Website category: movie
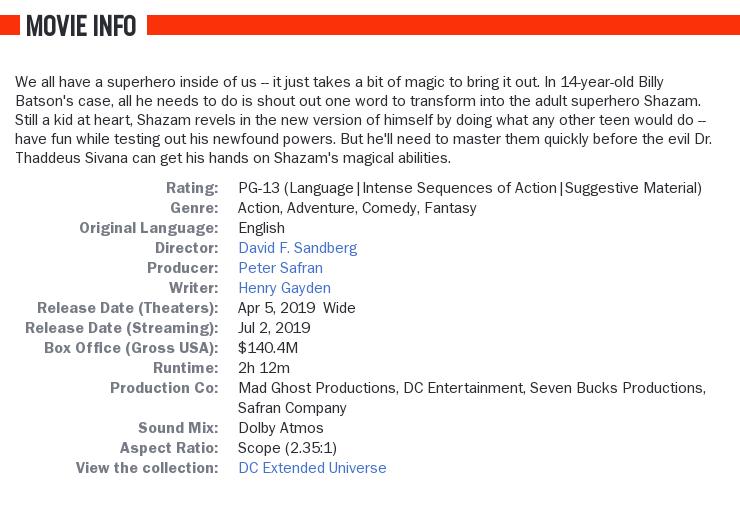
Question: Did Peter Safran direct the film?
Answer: no

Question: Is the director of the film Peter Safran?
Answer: no

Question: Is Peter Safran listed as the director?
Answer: no

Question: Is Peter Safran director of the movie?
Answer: no

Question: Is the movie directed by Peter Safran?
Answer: no

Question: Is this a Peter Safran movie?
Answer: no

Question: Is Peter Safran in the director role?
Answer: no

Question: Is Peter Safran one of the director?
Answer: no

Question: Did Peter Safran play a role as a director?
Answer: no

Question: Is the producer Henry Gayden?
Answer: no

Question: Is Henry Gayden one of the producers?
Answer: no

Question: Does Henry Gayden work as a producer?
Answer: no

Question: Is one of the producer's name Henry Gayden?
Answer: no

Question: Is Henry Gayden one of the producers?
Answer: no

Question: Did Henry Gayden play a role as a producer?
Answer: no

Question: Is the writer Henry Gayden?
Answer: yes

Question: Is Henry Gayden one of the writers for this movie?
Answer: yes

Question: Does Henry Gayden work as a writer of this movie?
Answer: yes

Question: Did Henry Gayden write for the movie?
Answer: yes

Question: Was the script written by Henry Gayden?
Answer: yes

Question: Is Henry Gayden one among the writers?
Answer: yes

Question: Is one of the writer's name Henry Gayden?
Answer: yes

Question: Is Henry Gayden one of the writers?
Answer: yes

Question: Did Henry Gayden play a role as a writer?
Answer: yes

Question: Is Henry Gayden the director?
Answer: no

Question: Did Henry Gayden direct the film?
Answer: no

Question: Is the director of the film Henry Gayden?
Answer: no

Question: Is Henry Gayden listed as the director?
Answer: no

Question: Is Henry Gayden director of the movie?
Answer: no

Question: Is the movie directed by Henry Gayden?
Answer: no

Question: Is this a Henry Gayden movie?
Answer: no

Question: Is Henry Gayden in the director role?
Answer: no

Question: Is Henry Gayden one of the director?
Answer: no

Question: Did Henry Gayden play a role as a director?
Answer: no